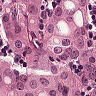
Metastatic tissue present: yes